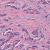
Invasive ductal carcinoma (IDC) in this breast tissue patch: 1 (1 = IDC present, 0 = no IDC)